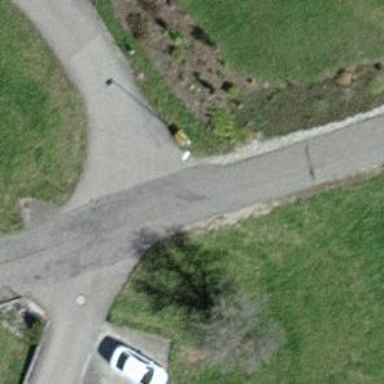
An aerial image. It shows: Smooth asphalt road in residential area.